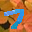
Label: 7